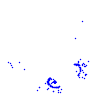
Particle: kaon